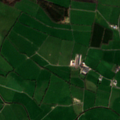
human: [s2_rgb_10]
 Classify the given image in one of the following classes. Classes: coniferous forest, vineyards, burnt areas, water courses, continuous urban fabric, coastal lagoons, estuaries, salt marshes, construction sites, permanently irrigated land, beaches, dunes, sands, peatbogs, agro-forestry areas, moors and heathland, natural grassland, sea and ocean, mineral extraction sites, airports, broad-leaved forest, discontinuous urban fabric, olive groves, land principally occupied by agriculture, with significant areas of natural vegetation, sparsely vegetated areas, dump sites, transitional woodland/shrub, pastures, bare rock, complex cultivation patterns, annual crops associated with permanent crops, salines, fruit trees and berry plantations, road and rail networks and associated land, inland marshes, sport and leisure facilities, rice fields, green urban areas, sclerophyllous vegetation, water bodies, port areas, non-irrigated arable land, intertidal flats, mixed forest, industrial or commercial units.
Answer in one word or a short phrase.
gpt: pastures, coniferous forest